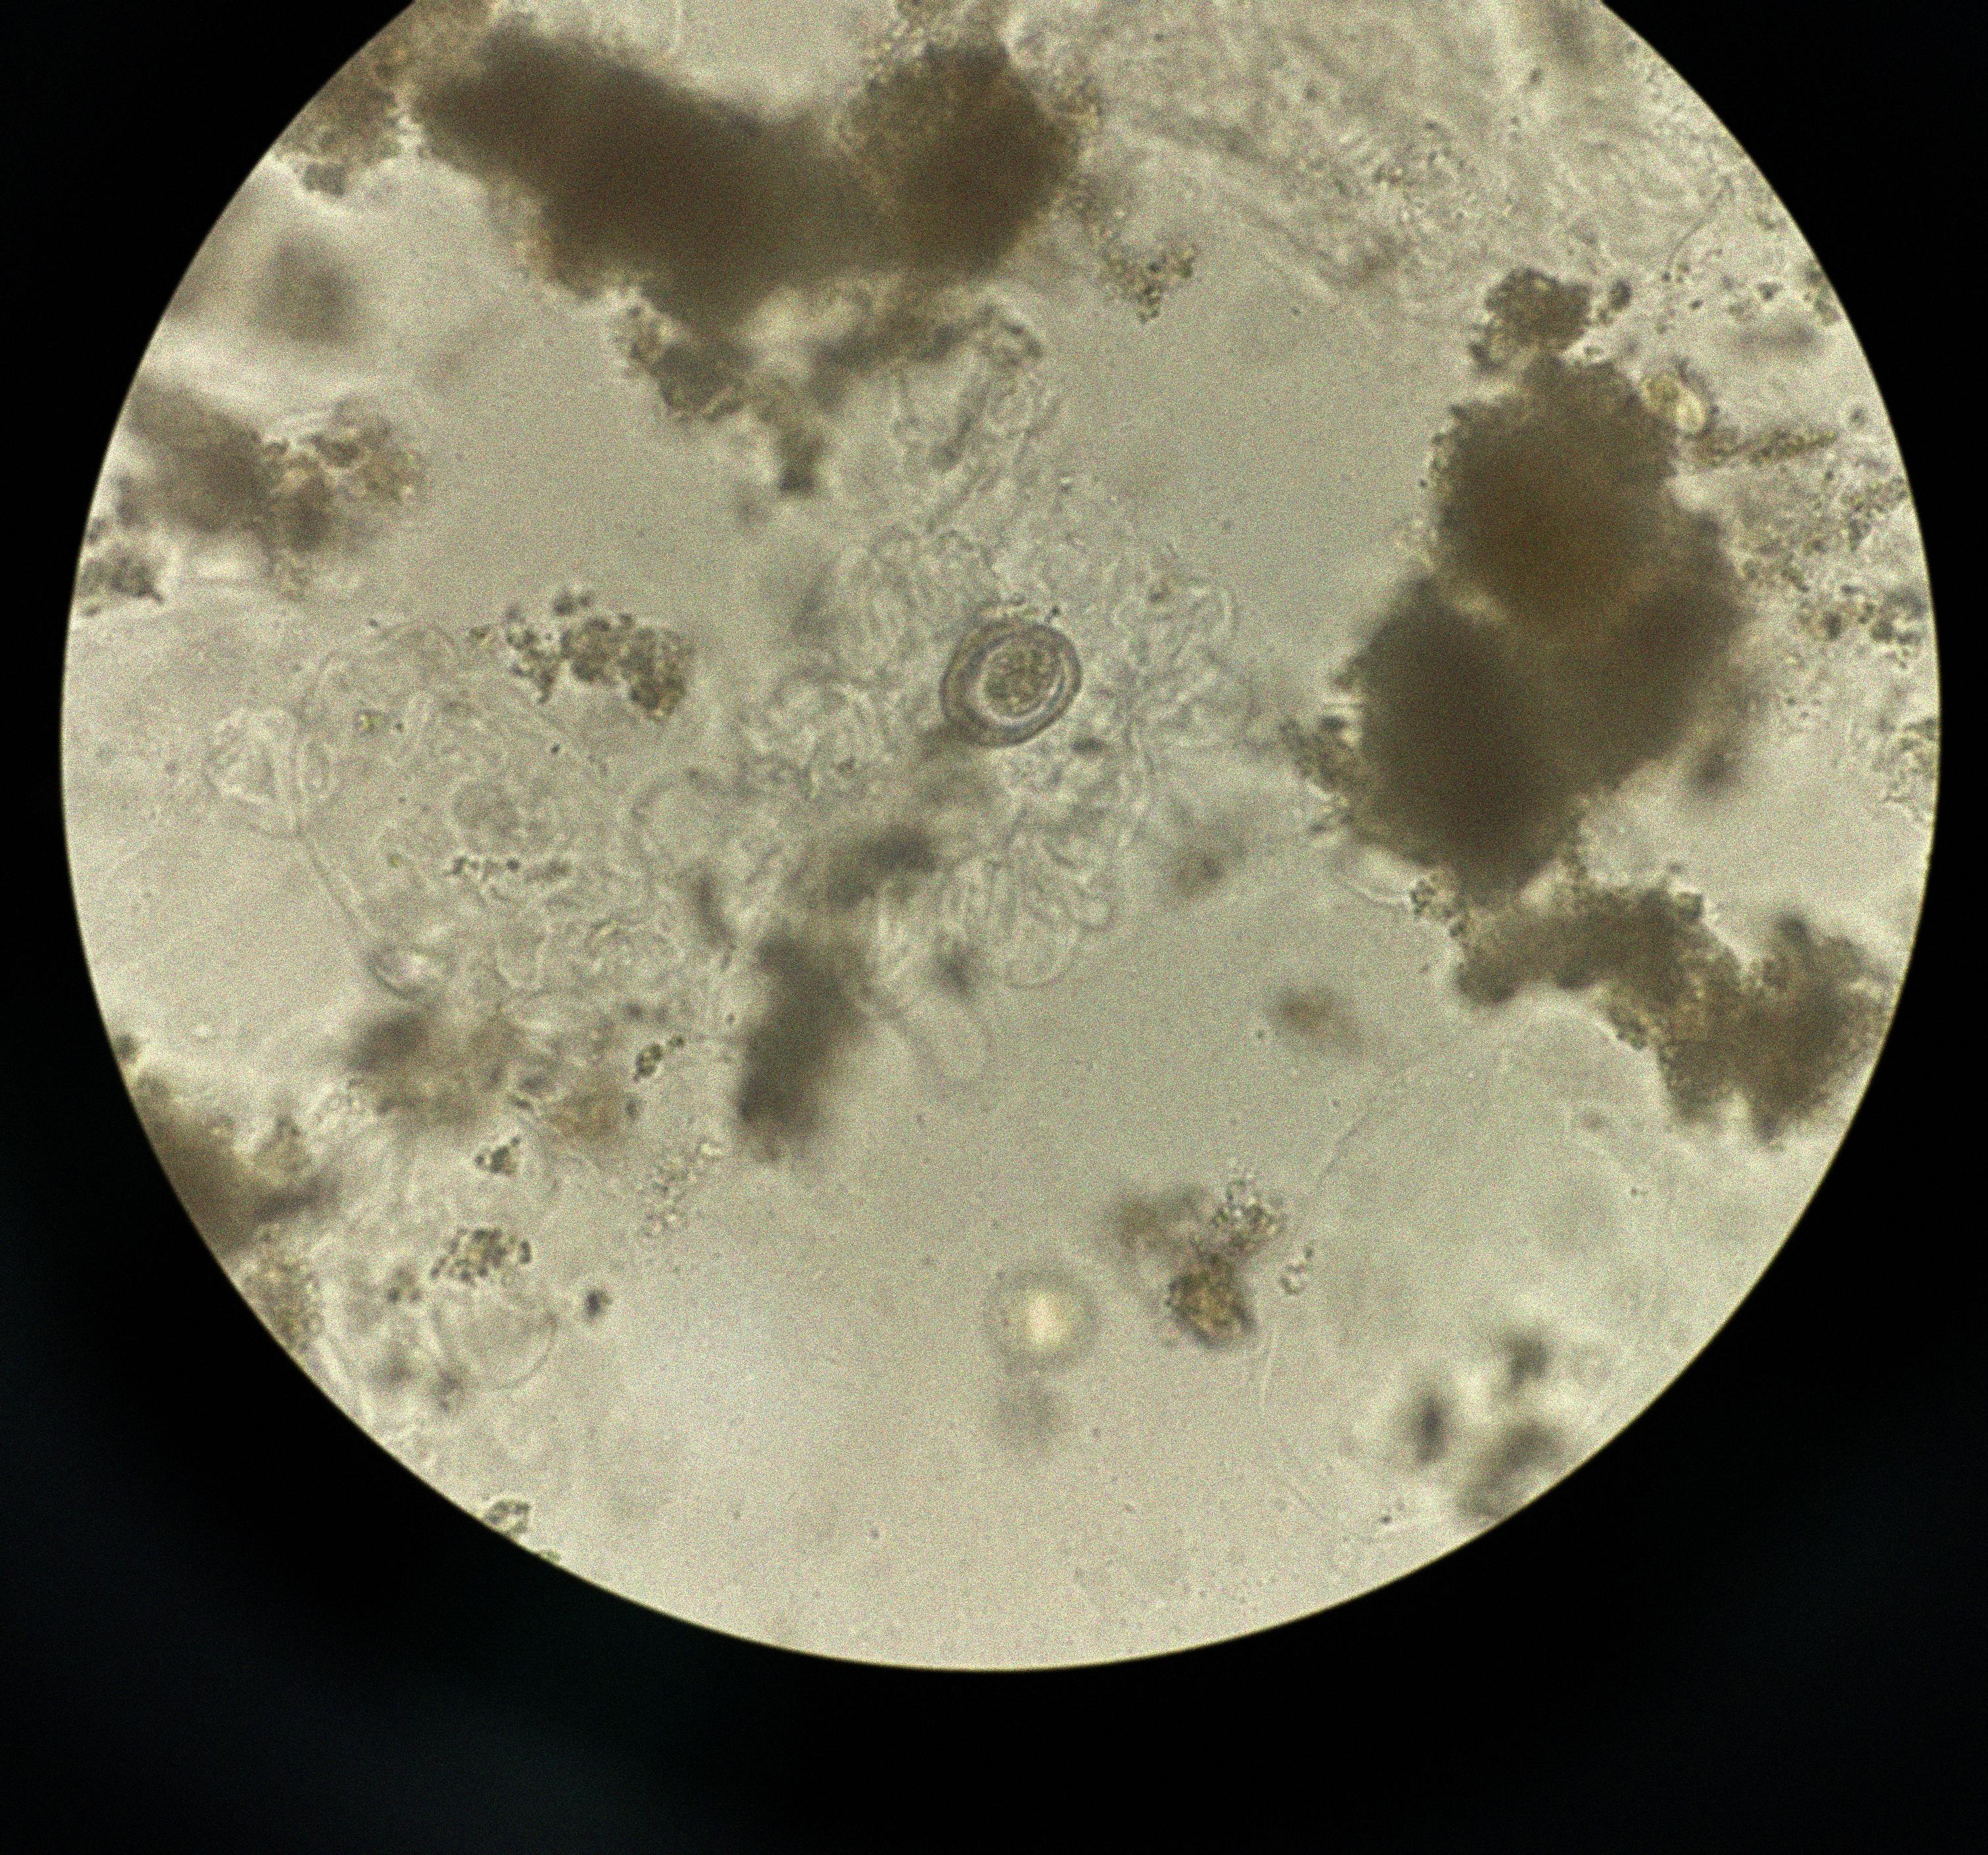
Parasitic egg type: Hymenolepis nana